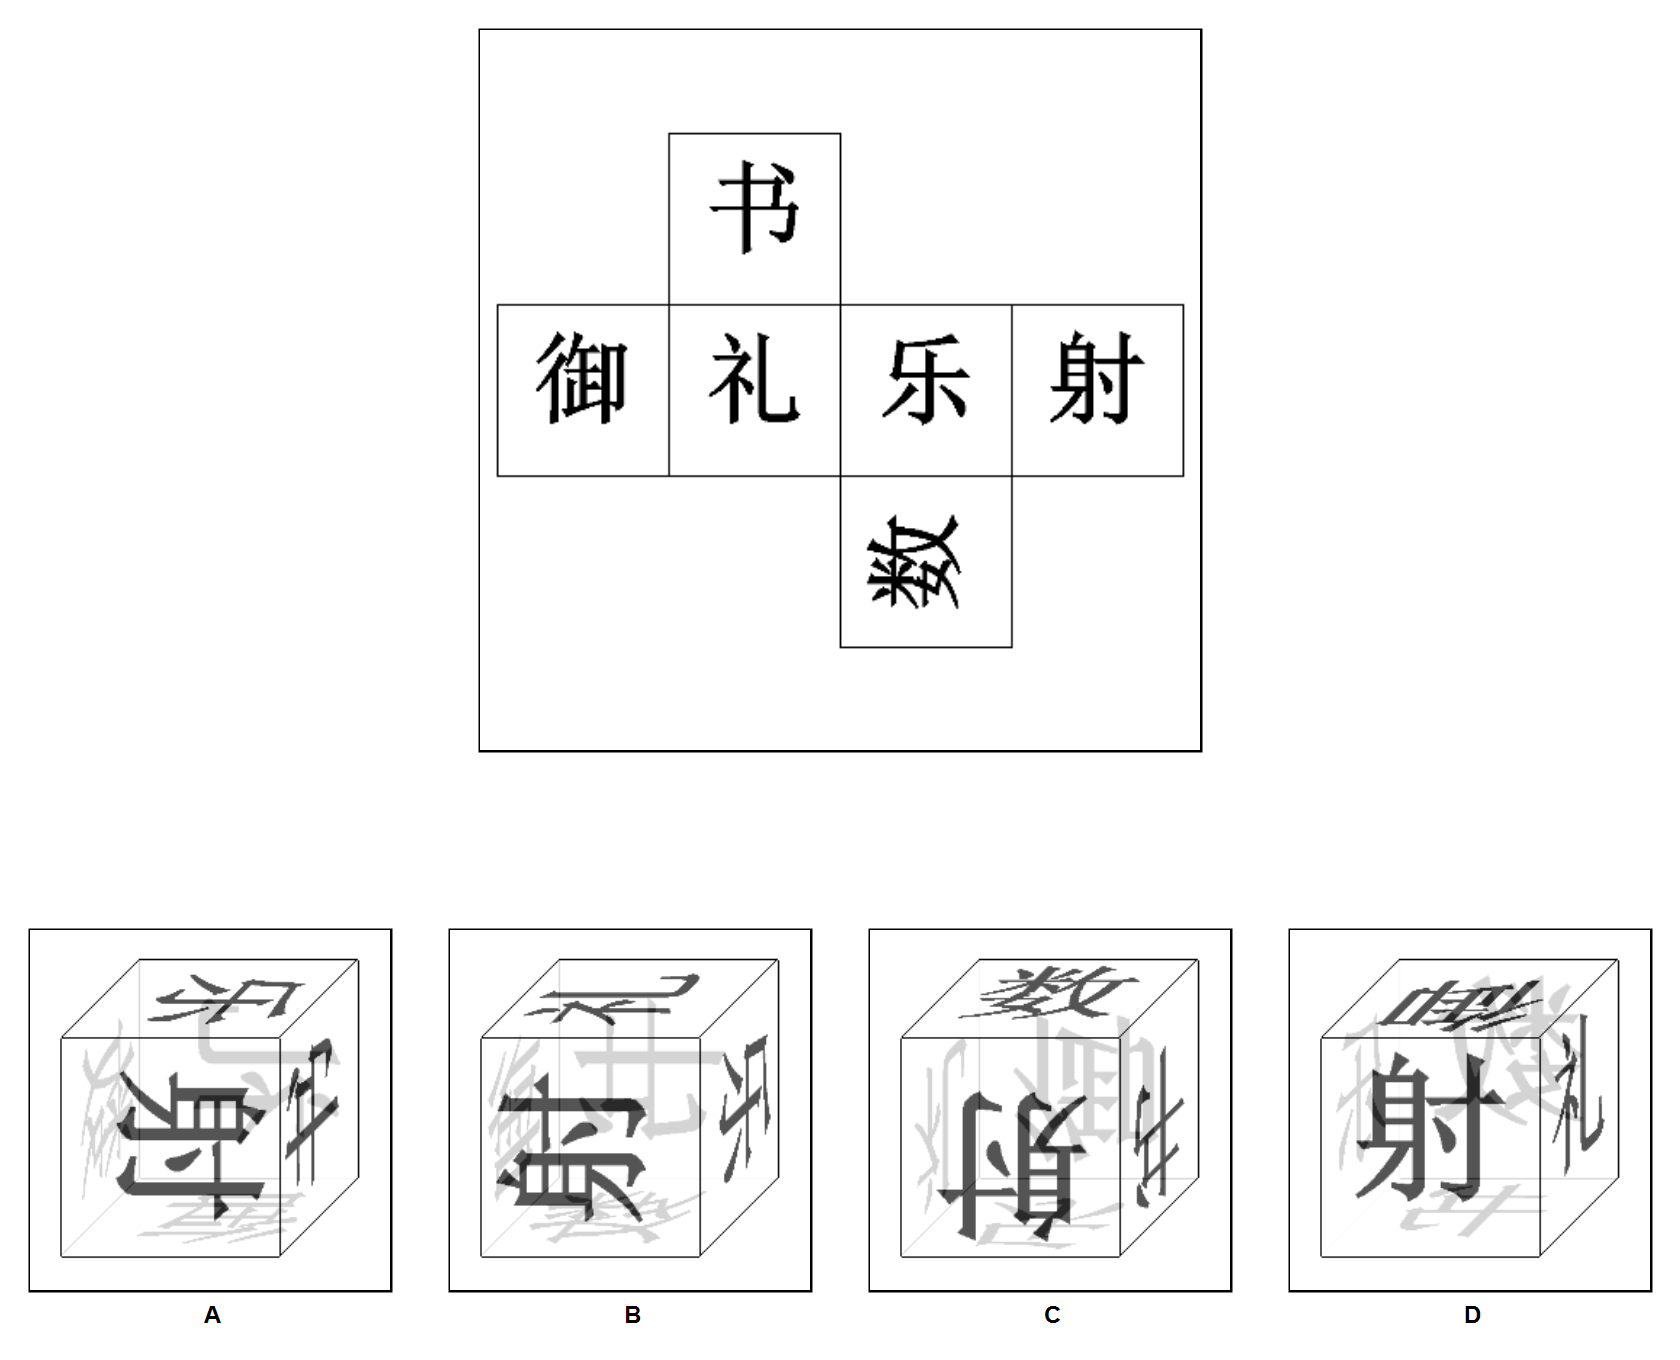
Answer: A